Interaction volume radius: 5 \u00c5
Interaction volume height: 30 \u00c5
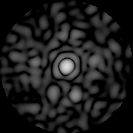
Disorder parameter: 0.8243